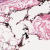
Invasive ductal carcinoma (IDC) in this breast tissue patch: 0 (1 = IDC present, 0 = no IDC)